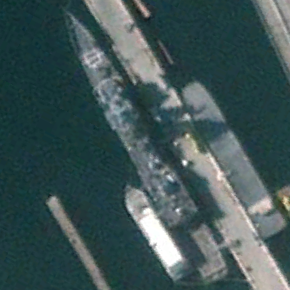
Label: cruiser